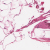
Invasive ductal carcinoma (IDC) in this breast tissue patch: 0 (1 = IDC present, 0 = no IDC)